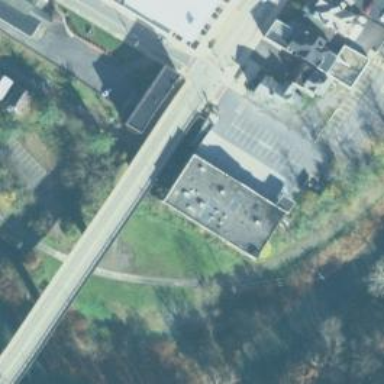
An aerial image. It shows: Post office.